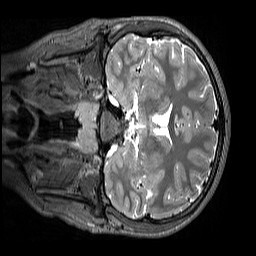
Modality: T2w
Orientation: coronal
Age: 12
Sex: male
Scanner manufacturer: siemens
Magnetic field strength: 3 T
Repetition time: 3.2 s
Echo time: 0.408 s